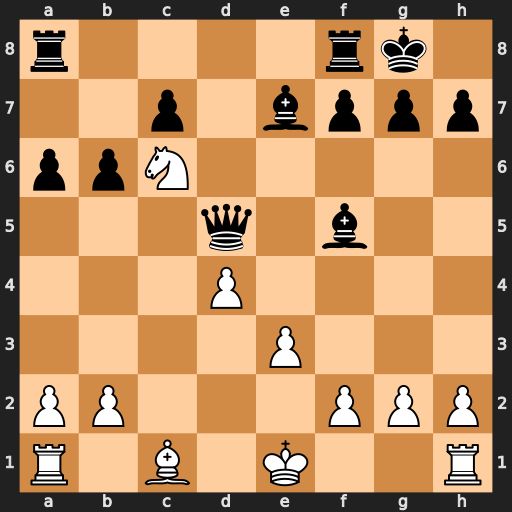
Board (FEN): r4rk1/2p1bppp/ppN5/3q1b2/3P4/4P3/PP3PPP/R1B1K2R
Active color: w
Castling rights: KQ
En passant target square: -
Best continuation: Nxe7+ Kh8 Nxd5